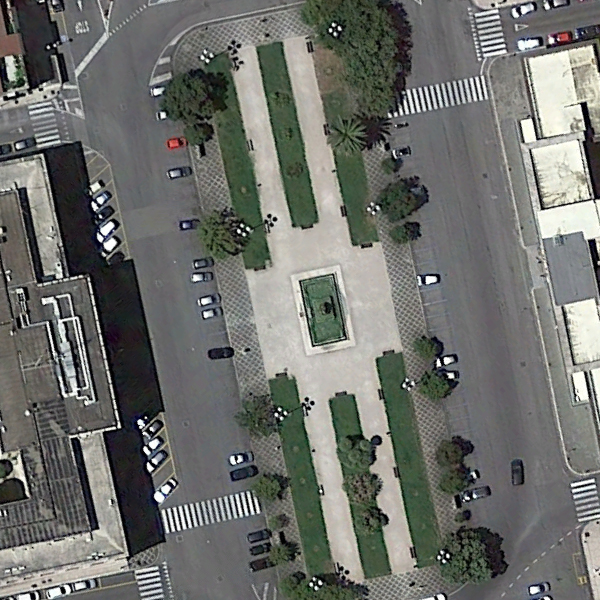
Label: Square